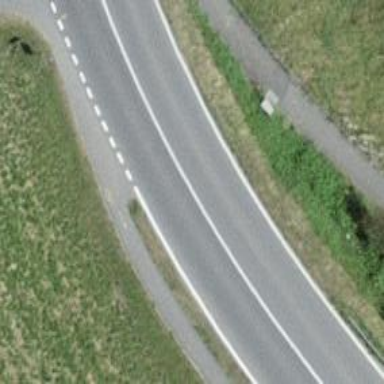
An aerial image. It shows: Footway.